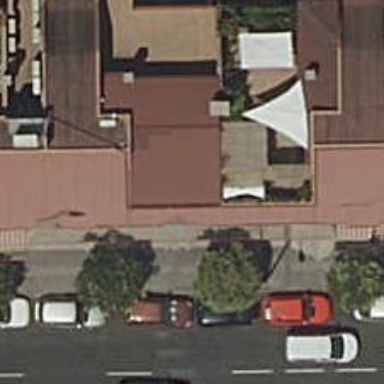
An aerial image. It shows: Restaurant.